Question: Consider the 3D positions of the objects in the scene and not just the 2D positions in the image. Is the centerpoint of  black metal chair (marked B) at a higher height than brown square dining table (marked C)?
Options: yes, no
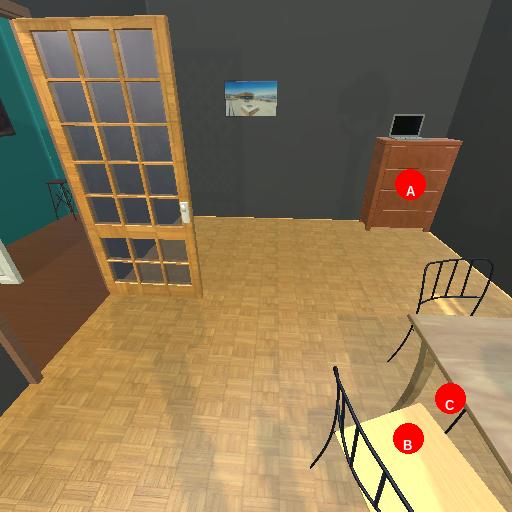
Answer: yes